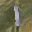
Label: 1